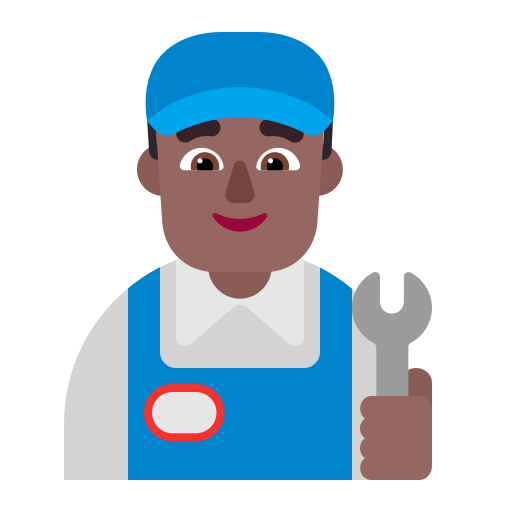
man mechanic flat  dark